Interaction volume radius: 5 \u00c5
Interaction volume height: 20 \u00c5
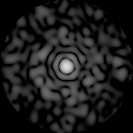
Disorder parameter: 0.8167